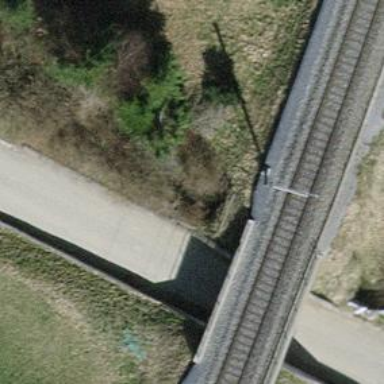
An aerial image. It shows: Hedge acting as barrier.